Question: I've been digging into Gradle and loving it so far! I was delighted to find that 'apply plugin: 'eclipse'' would easily generate an Eclipse project, but I'm irked by the fact that the dependency libraries show up under the root of the project in the Project Explorer view, like so:

That seems unsustainable as the list of libraries expands. Yeah, it doesn't affect the functionality, but it's sure ugly. I'd rather group them into a 'Libraries' "folder" or something like that. Does anyone know of an easy way? I'm thinking I can use 'withXml' to monkey with the project definition, but it seems like someone else has probably thought of this and there must be a better way.
Bonus if I can easily see the subset of libraries that get packaged in (vs e.g. 'testCompile' or 'providedCompile') when using the 'war' plugin!
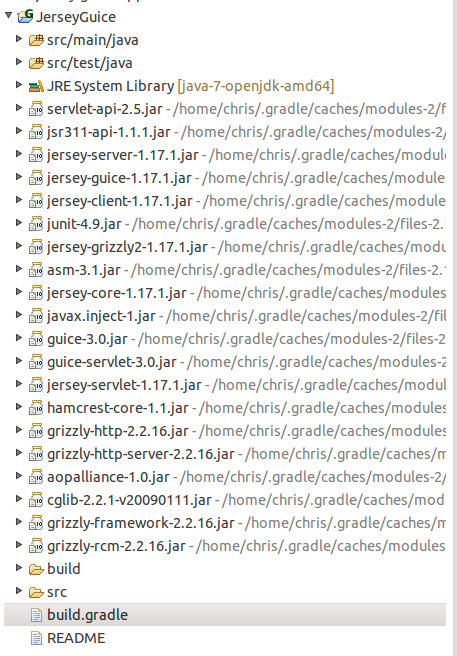
Answer: If you use Gradle Plugin for Eclipse developed by Pivotal folks there is an option to use classpath container that does what you want - it replaces individual classpath entries with one (expandable).
To enable this feature Right click on the project and select 'Gradle >> Enable Dependency Management'